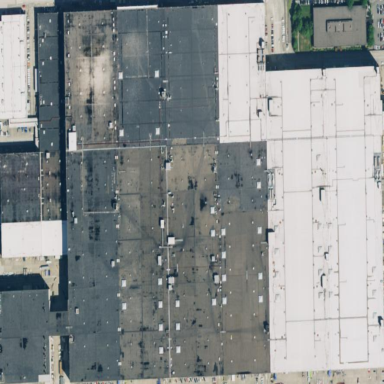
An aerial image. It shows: Industrial building known as the World's Largest Building.